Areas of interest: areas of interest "Soccer Field"
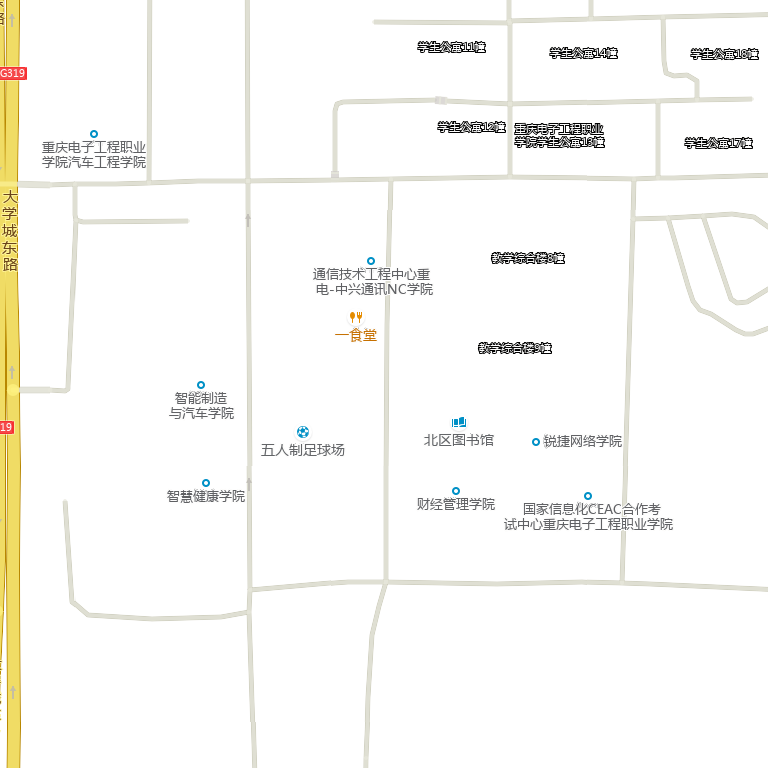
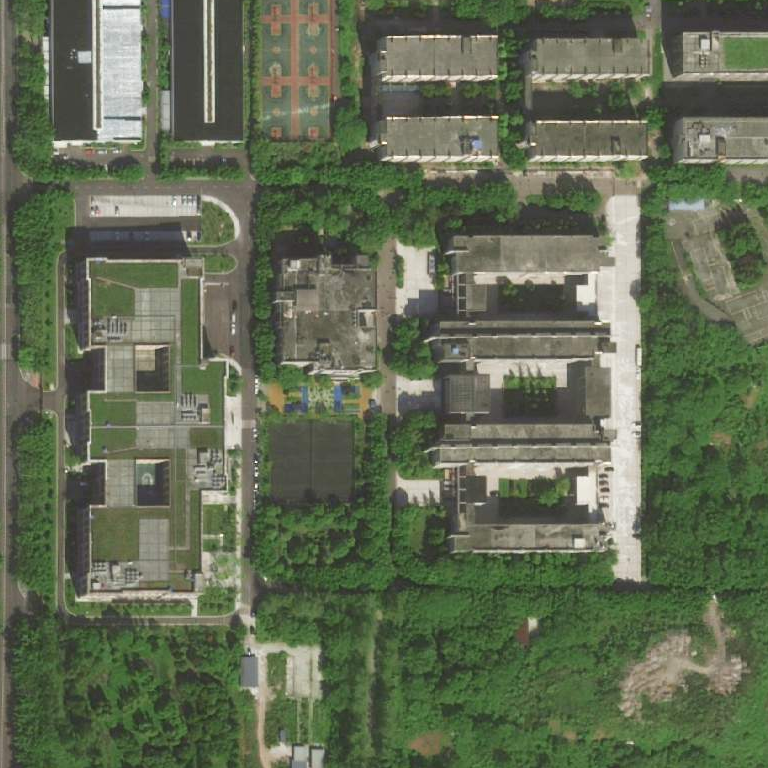